Field crop: tomato
Growth stage: 1
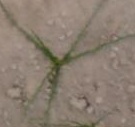
Species: cyperus